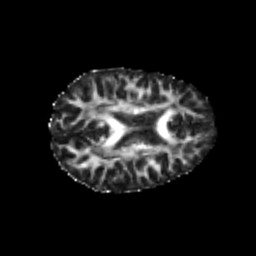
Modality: FA
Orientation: axial
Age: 20
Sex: female
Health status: healthy
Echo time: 0.074 s